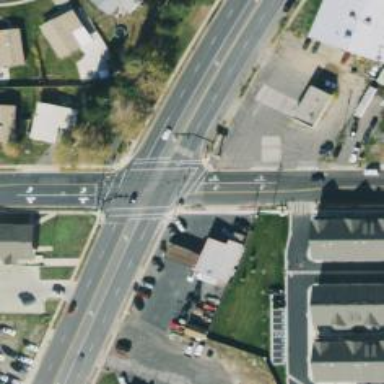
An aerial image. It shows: Crossing on the road.